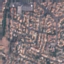
Land use / land cover: Residential